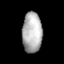
Tissue: lung
Cell type: Epithelial cells
Senescence score: 0.5569
Nuclear area (px): 780
Mean DAPI intensity: 177.494